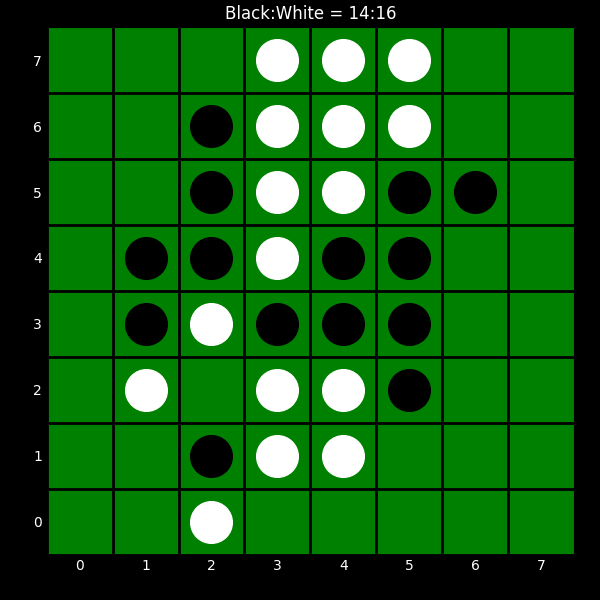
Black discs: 14
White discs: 16